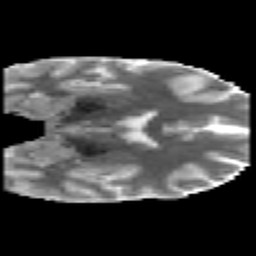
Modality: MD
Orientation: coronal
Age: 27
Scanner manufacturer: philips
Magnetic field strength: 3 T
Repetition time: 8.604 s
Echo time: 0.1268 s